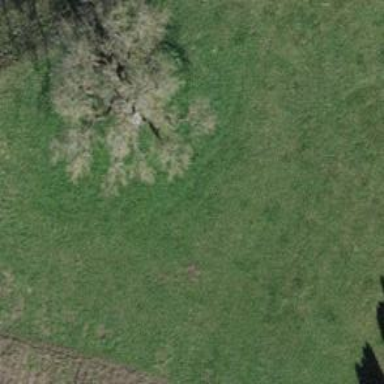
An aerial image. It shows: Beautiful tree in nature.